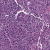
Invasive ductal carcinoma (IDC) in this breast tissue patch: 1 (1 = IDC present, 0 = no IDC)